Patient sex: F
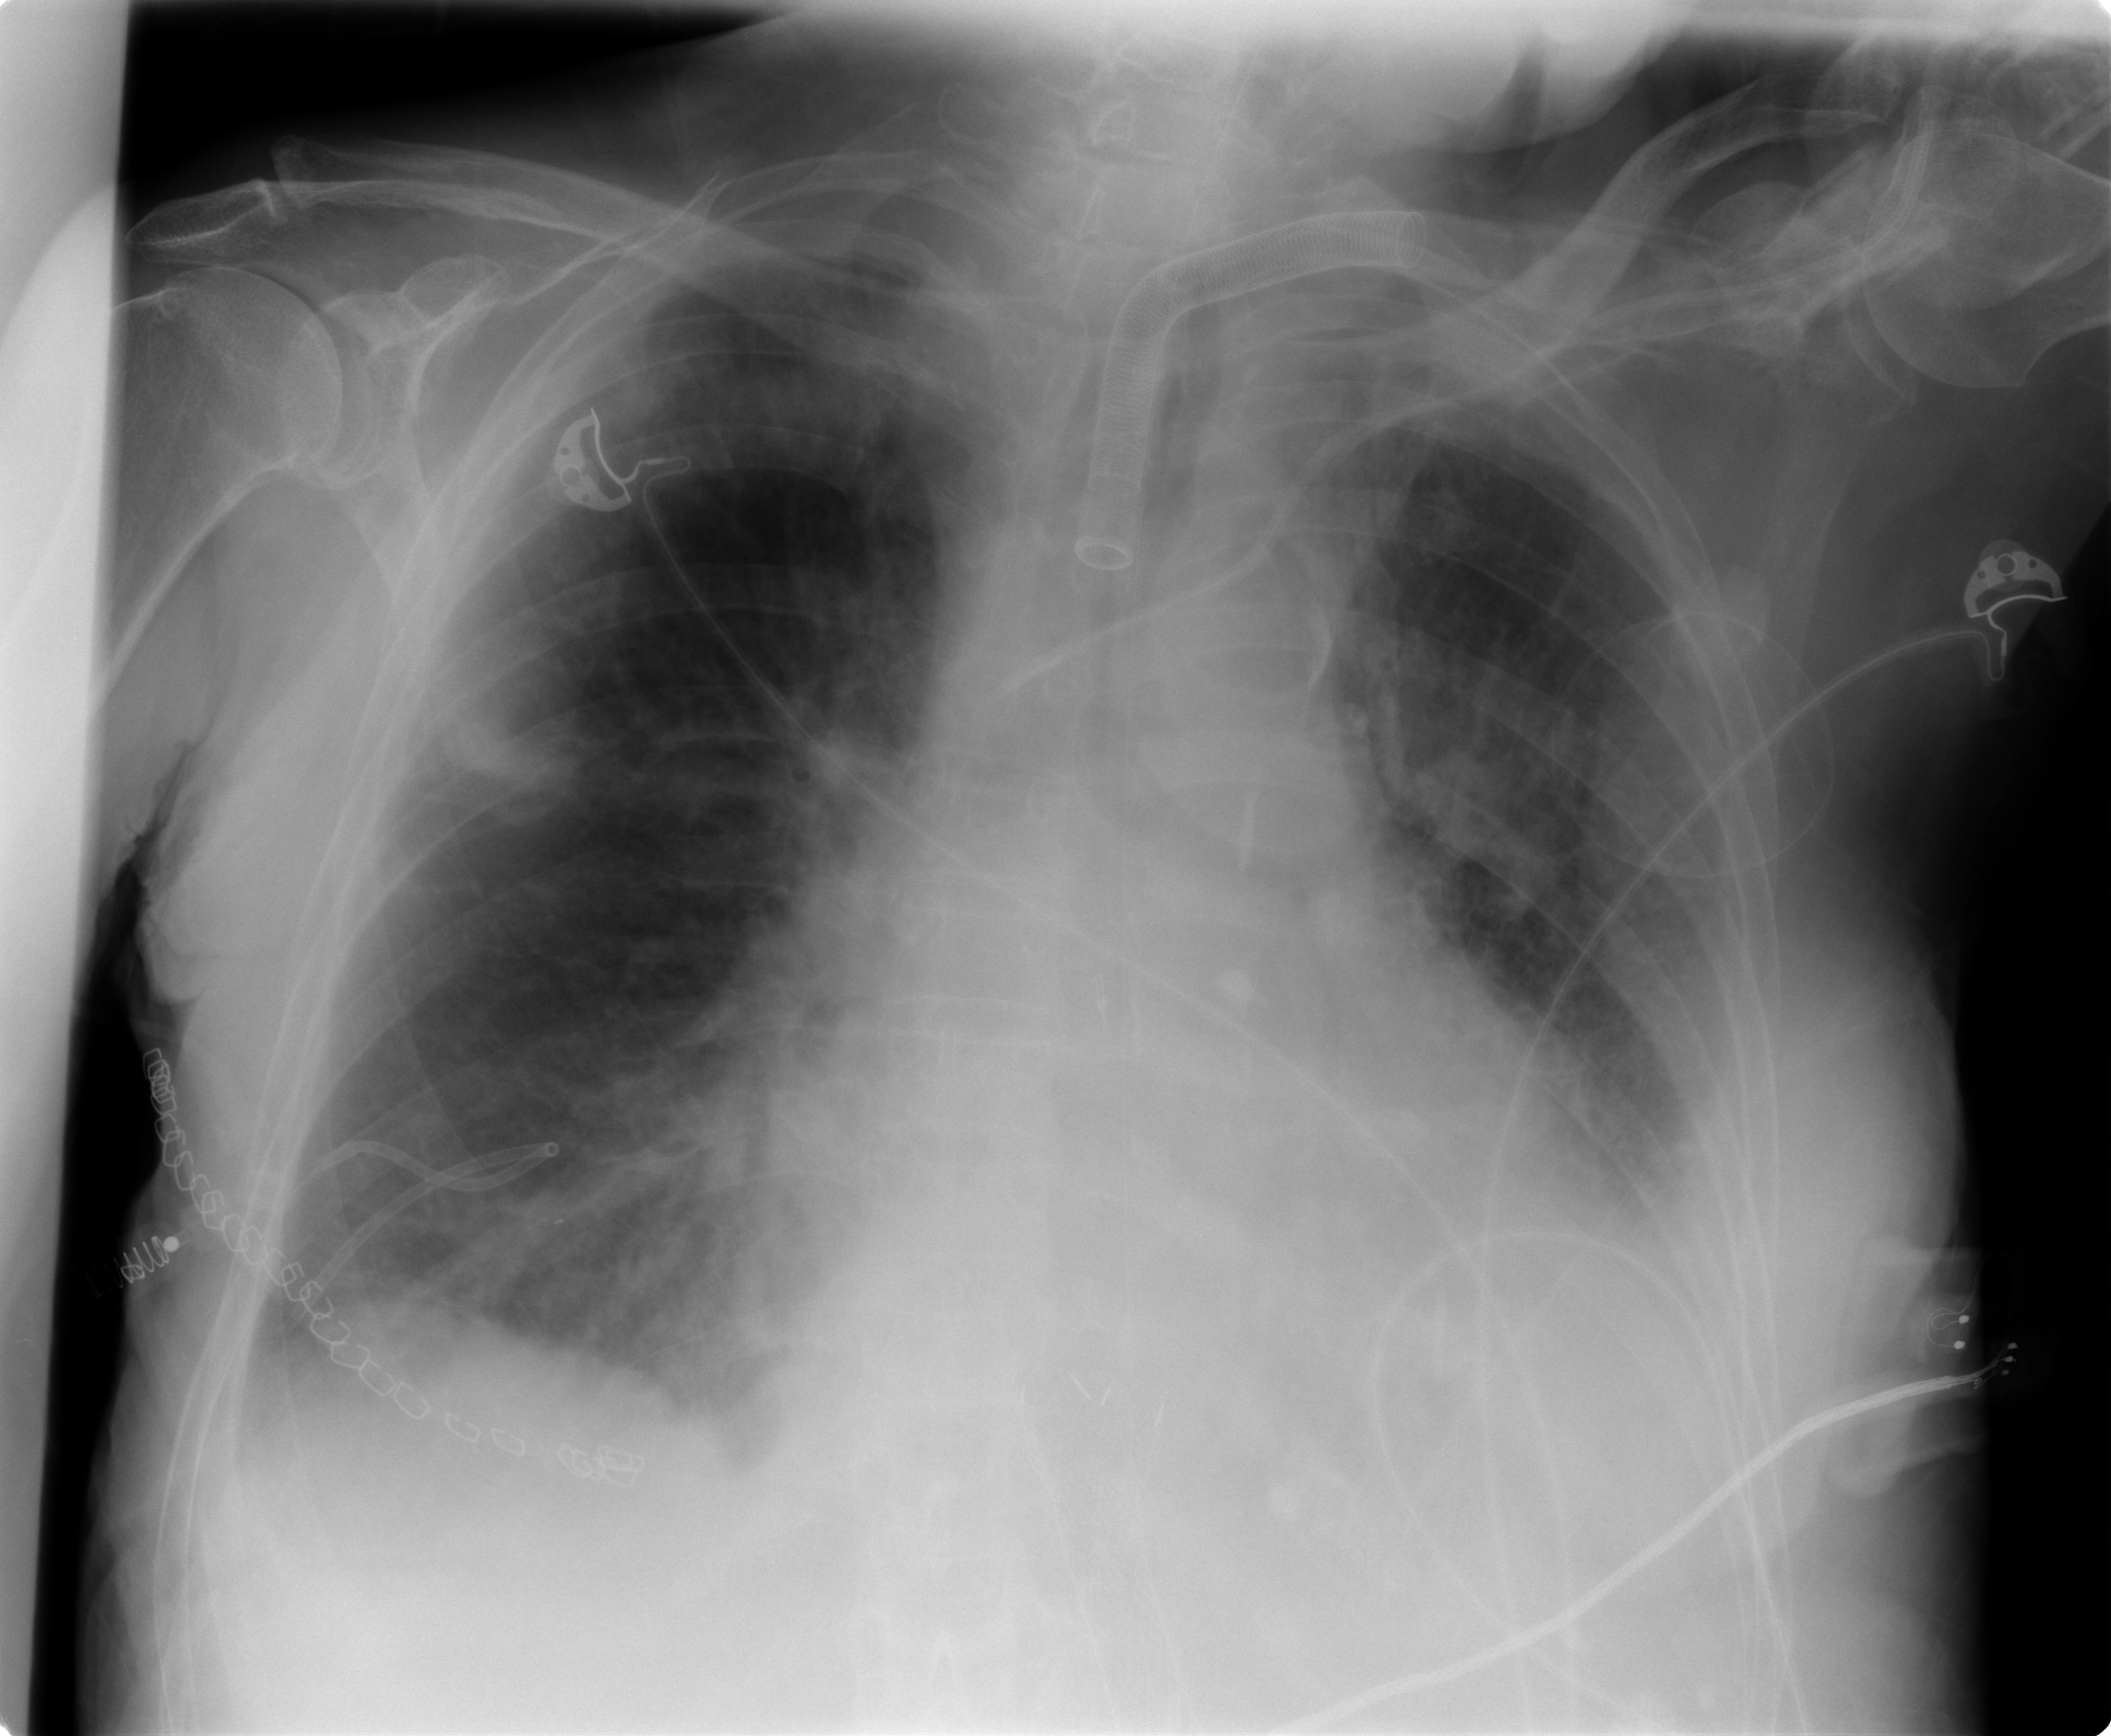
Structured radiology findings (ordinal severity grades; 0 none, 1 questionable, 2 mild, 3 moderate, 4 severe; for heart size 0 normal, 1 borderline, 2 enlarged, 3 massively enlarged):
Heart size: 2
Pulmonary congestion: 2
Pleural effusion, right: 2
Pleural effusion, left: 2
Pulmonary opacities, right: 2
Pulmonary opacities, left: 2
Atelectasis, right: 2
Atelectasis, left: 2